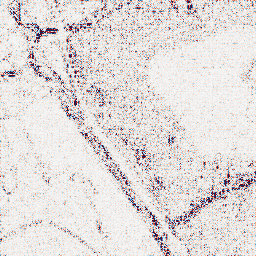
Category: wavelet
Decomposition family: wavelet_reverse_biorthogonal
Decomposition parameters: wavelet: rbio5.5
level: 1
Upsampling method: sinc_hamming
Upsampling parameters: scale: 8
kernel_size: 16
Upsampling scale: 8